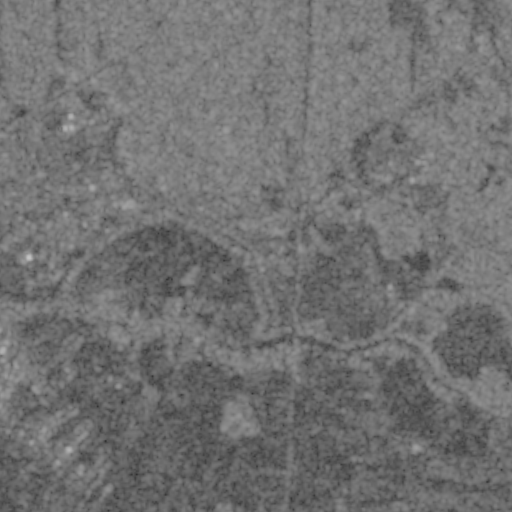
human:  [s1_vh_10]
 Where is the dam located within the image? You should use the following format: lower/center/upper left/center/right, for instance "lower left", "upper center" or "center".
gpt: The dam is located in the lower center of the image.
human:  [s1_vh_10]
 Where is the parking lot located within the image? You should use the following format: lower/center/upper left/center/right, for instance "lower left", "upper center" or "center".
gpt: The parking lot is located in the upper left of the image.
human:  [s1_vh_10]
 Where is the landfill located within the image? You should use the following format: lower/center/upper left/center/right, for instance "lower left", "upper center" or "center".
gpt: There is no landfill in the image.

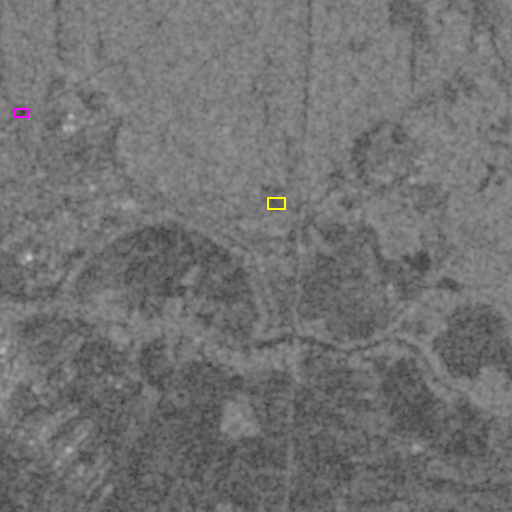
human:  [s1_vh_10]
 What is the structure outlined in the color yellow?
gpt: The structure outlined in yellow is a park.
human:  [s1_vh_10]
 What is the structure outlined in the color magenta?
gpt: The structure outlined in magenta is a parking lot.
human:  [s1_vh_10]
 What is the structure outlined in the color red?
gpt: There is no red outline.